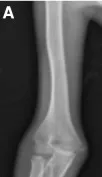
The long bone fragments of the child's hands, feet, and limbs show thickening of the periosteum, osteoporosis, and acro-osteolysis of the phalanges (arrow), swelling knee joint, and enlarged patellar bone with surrounding tissue hyperplasia (A-E).
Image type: radiology (x_ray)